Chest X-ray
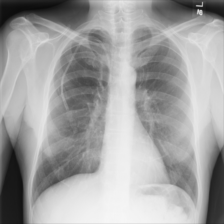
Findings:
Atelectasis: negative
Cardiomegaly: negative
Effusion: negative
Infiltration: negative
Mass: negative
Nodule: negative
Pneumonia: negative
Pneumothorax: negative
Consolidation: negative
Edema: negative
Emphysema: negative
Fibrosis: negative
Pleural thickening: negative
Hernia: negative